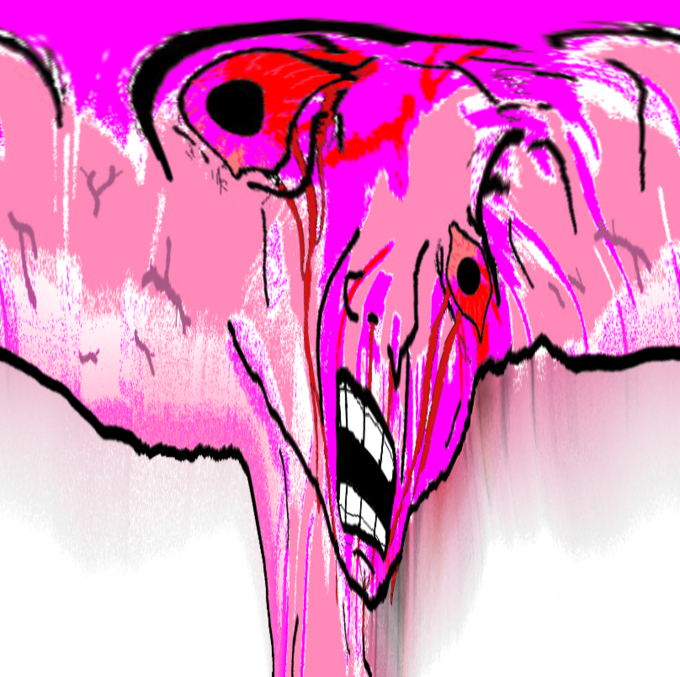
Label: 5_Rage